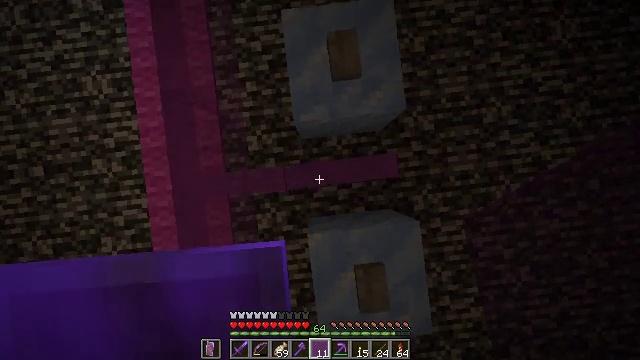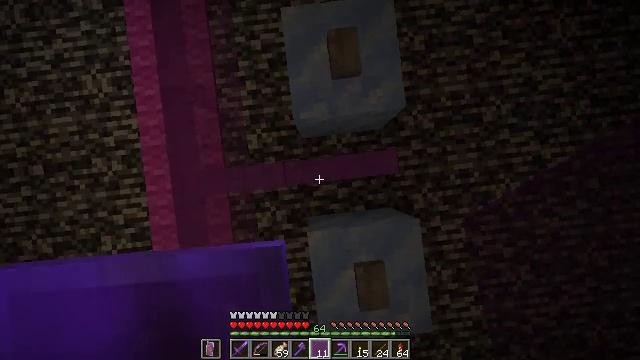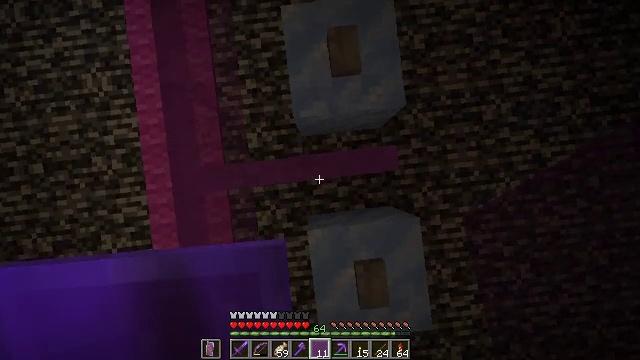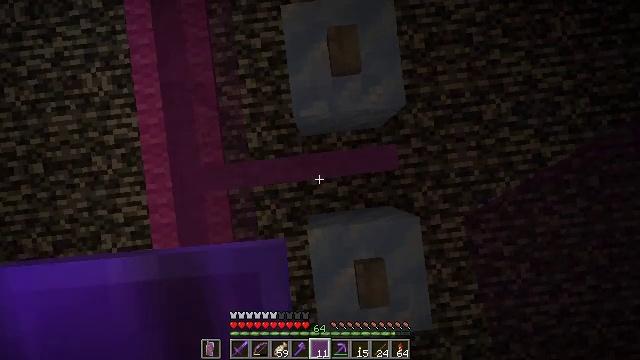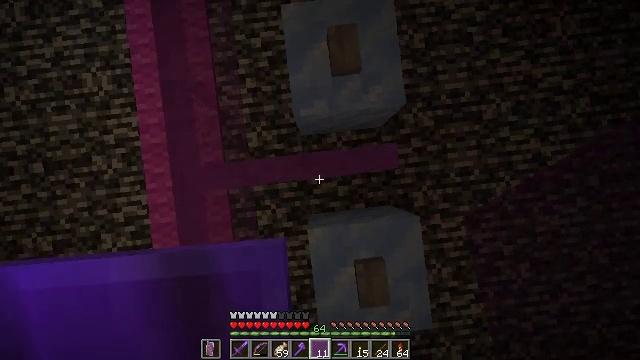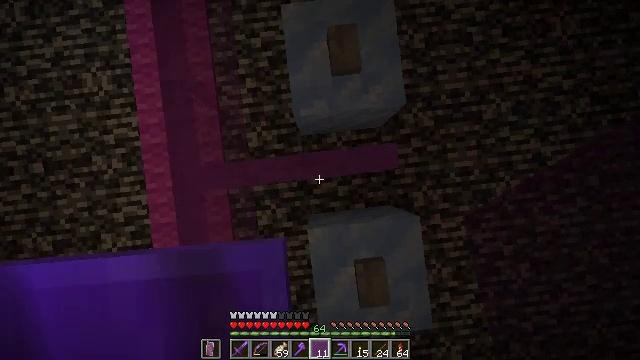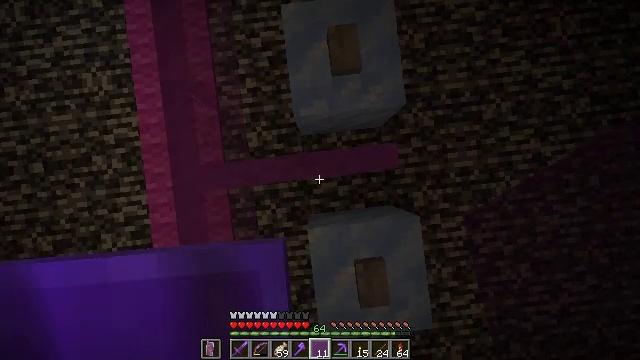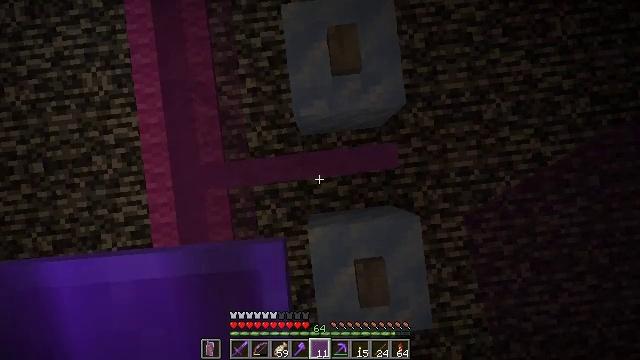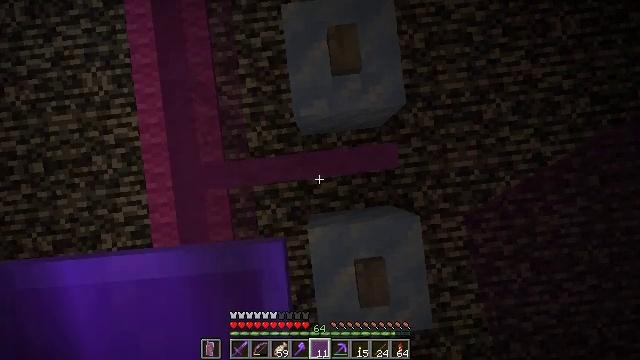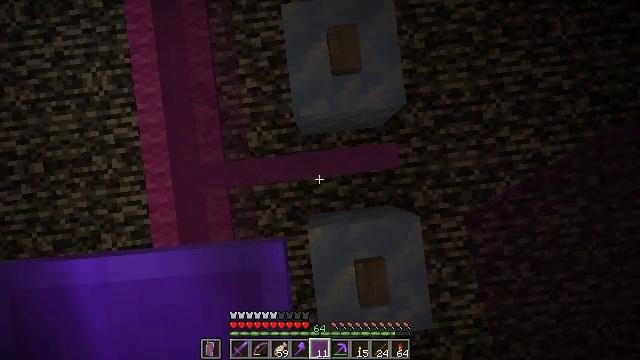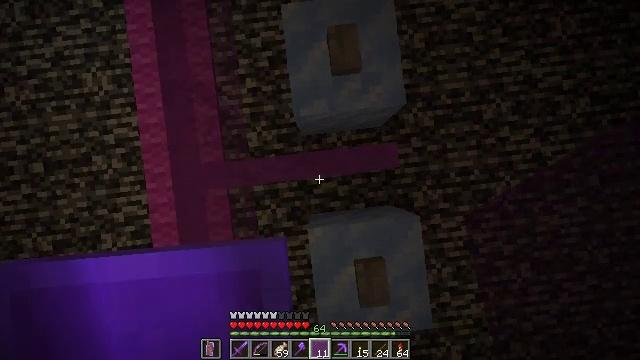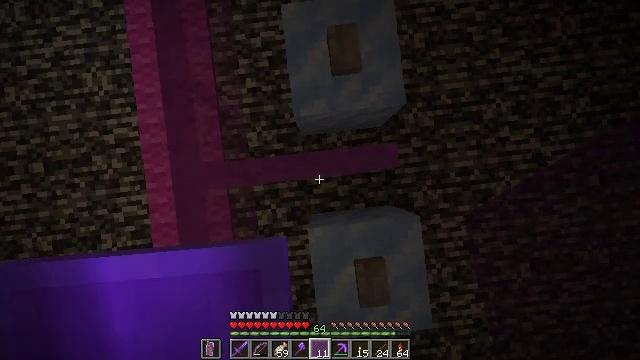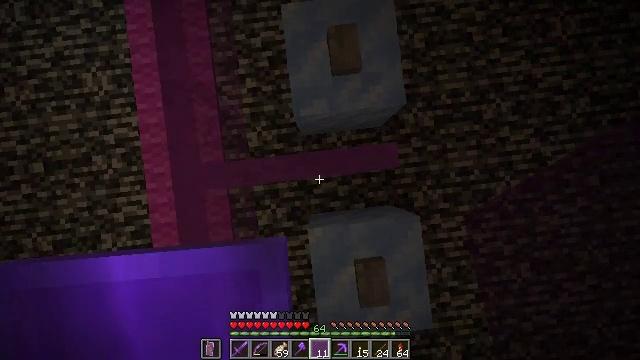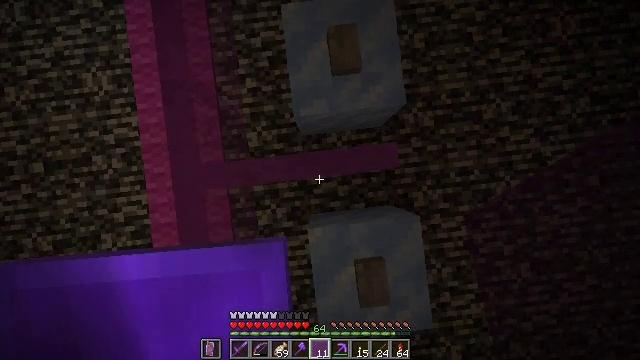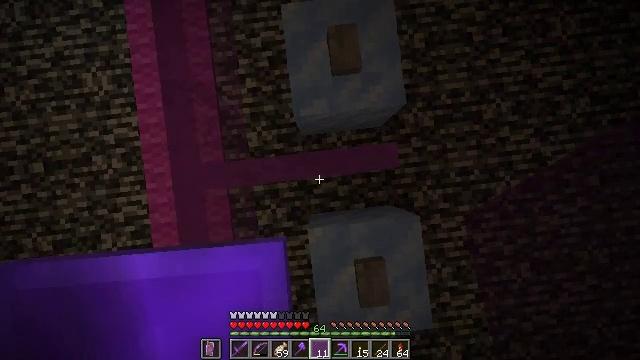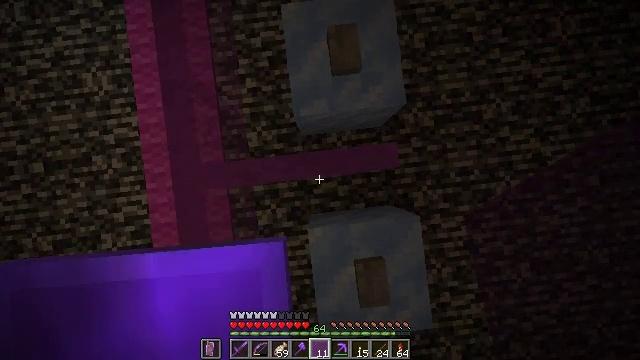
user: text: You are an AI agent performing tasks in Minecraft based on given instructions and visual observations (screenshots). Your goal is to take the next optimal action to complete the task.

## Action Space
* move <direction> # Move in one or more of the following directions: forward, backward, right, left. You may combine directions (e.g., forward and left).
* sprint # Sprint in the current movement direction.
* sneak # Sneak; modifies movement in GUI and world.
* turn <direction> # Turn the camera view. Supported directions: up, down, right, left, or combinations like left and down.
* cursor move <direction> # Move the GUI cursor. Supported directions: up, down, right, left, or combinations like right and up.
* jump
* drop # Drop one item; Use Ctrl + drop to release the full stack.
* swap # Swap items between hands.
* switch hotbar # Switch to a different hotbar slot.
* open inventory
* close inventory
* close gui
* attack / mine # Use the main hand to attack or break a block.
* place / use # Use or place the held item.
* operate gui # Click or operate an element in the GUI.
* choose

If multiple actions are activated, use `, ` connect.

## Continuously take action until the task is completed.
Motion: motion action
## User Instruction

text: Harvest the fragile magenta stained glass pane.
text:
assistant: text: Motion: sneak
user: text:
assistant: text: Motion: sneak
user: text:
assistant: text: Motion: sneak
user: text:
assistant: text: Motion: sneak
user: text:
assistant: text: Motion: sneak
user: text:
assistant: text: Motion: sneak
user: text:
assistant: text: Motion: sneak
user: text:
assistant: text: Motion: sneak
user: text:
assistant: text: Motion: sneak
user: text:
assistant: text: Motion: sneak
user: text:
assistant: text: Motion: sneak
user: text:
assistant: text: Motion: sneak
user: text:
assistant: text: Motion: sneak
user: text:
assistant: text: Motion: sneak
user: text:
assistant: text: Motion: sneak
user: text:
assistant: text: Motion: sneak
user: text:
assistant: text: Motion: sneak, turn right
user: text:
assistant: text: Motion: sneak, turn right
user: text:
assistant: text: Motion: sneak
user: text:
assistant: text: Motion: sneak
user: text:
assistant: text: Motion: sneak
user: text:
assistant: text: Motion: sneak
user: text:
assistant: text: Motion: sneak
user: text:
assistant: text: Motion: sneak
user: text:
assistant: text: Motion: sneak
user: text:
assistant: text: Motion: sneak
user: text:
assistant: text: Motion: sneak
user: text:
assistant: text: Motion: sneak
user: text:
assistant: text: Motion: sneak
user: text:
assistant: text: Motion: move right, sneak